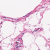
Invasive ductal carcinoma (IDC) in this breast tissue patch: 0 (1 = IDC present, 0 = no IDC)